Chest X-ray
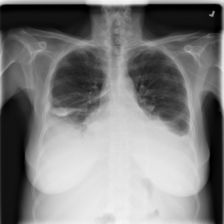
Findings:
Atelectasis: negative
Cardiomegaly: negative
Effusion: positive
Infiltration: negative
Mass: negative
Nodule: negative
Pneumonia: negative
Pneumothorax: positive
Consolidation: negative
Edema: negative
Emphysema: negative
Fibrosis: negative
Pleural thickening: negative
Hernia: negative